Field crop: tomato
Growth stage: 2
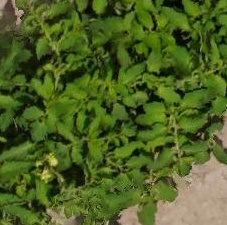
Species: tomato